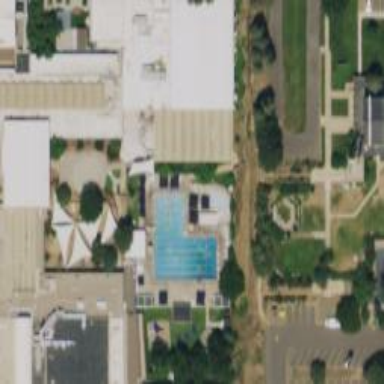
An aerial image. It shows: Swimming pool located in leisure land.